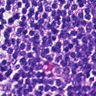
Metastatic tissue present: no